Question: I have code
'''
'''{r comment=NA}
require(caret)
set.seed(42)
tc <- trainControl(method="cv")
m <- train(x=longley[,-ncol(longley)],
y=longley[,ncol(longley)],
method="pls")
m
'''
'''
which produces nice output in console
'''
Partial Least Squares
16 samples
6 predictors
No pre-processing
Resampling: Bootstrapped (25 reps)
Summary of sample sizes: 16, 16, 16, 16, 16, 16, ...
Resampling results across tuning parameters:
ncomp RMSE Rsquared RMSE SD Rsquared SD
1 1.39 0.836 0.552 0.155
2 1.08 0.899 0.387 0.103
3 0.592 0.976 0.187 0.0183
RMSE was used to select the optimal model using the smallest value.
The final value used for the model was ncomp = 3.
'''
But during html generation all numeric values are rounded

How to preserve the same output in html as in console?
I use RStudio. Just after starting R session 'getOption("digits")' returns 7. But duting html generation numeric output is rounded. Console output is OK.
If I set 'options(digits = 7)' in code chunk, then both html and console output become identical and correct.
I cannot understand such behaviour, but it works. Is it a bug or a feature?
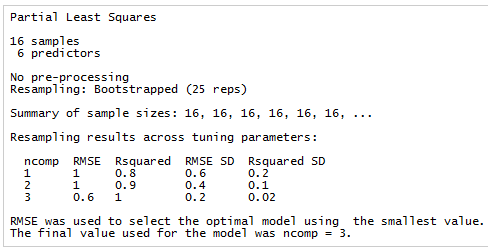
Answer: It is a problem that I have not quite decided what to do with it yet. Chances are I'll stop changing the default number of digits in (i.e. accept this <URL>' in the beginning of your document.